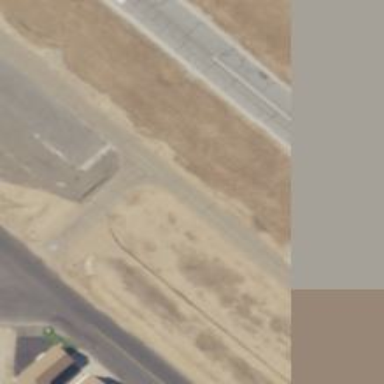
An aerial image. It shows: Asphalt taxiway in the airport.